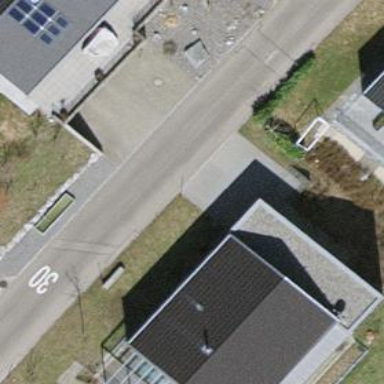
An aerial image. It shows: Simple house.